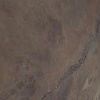
Label: land